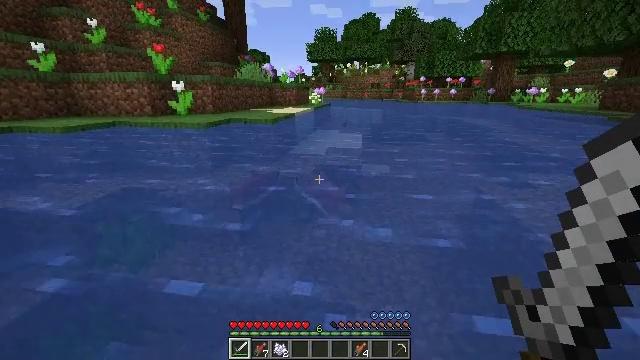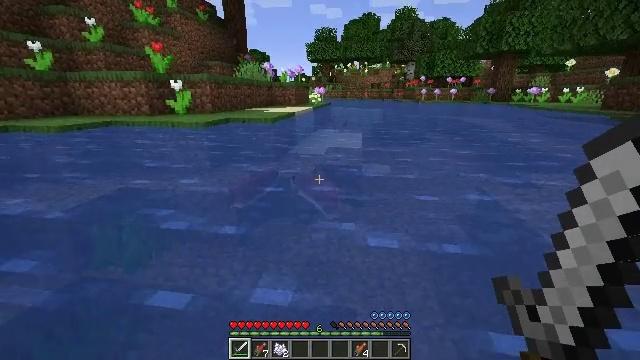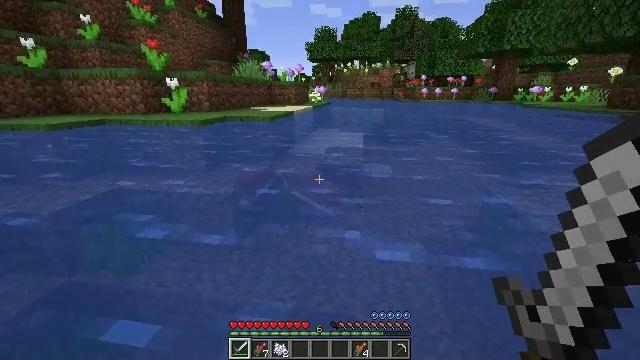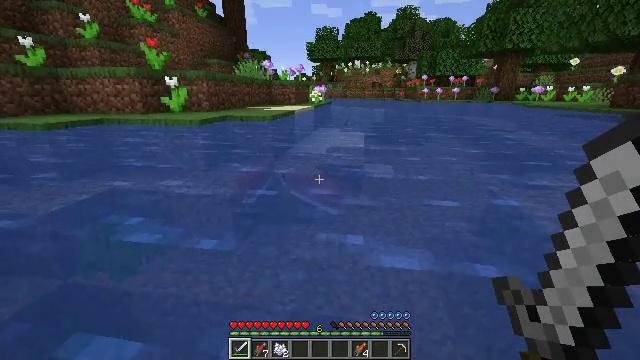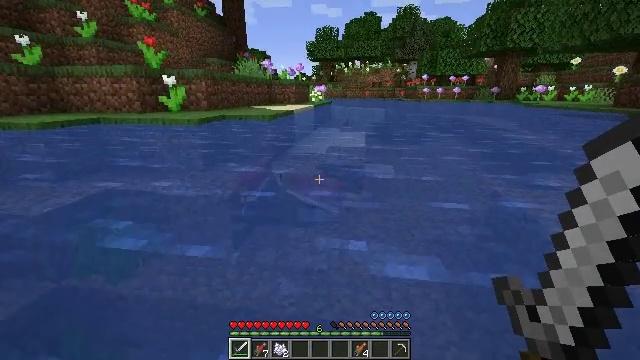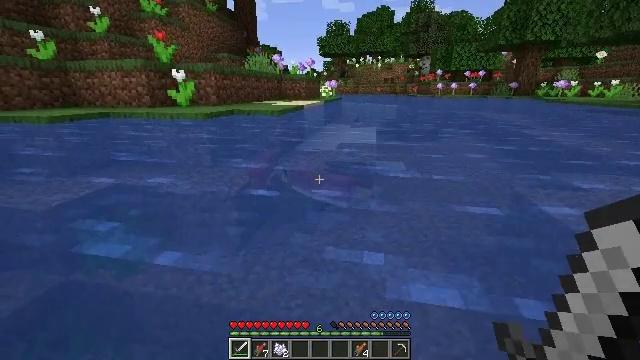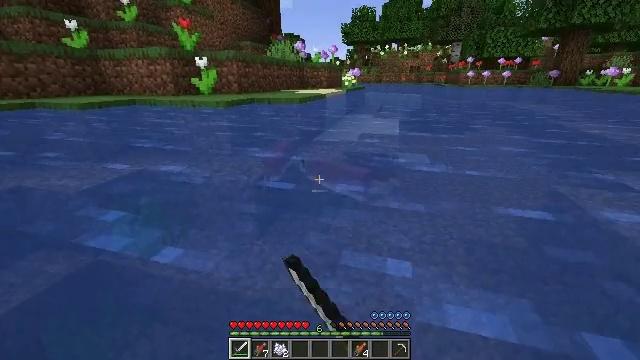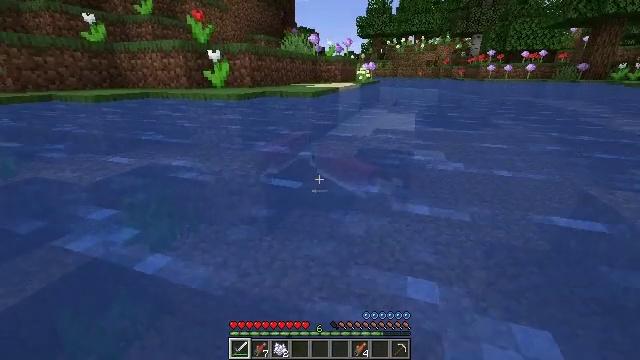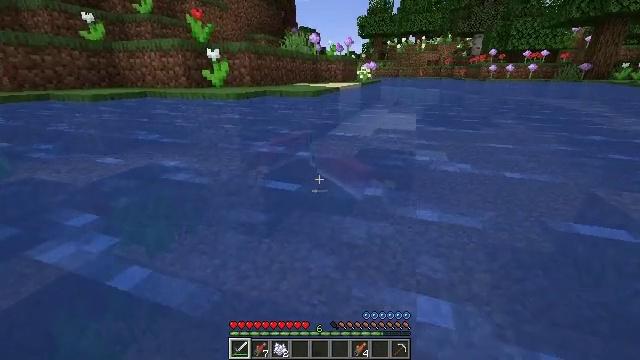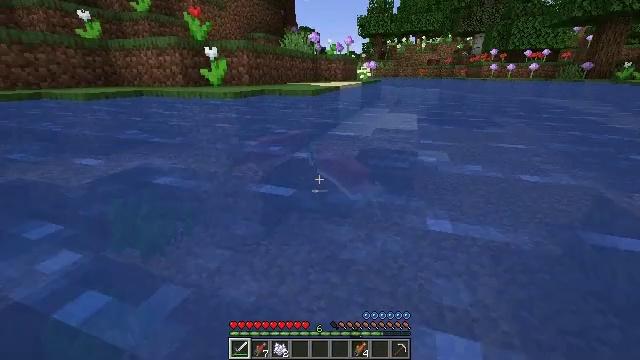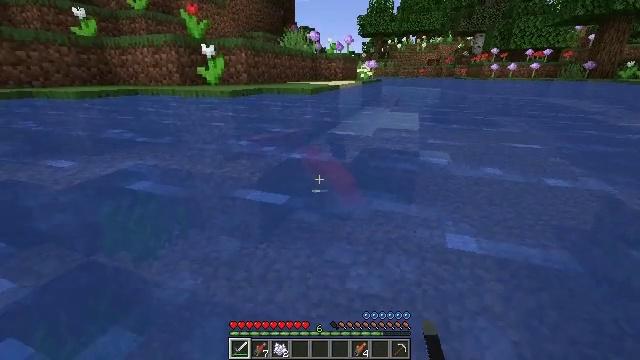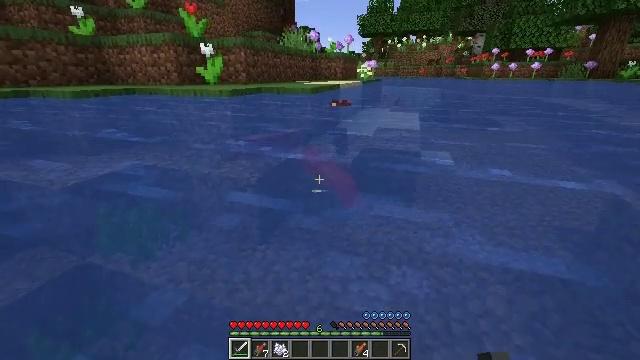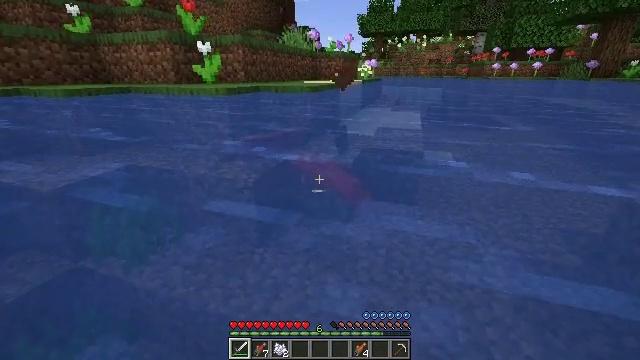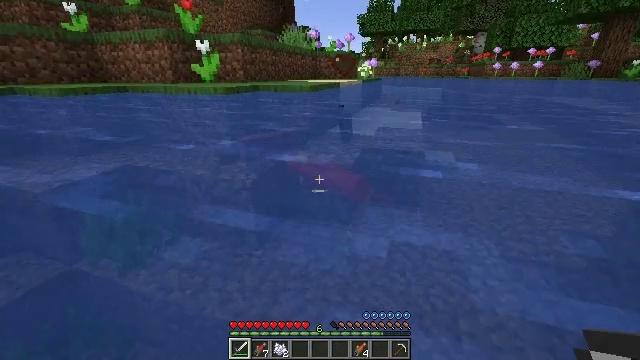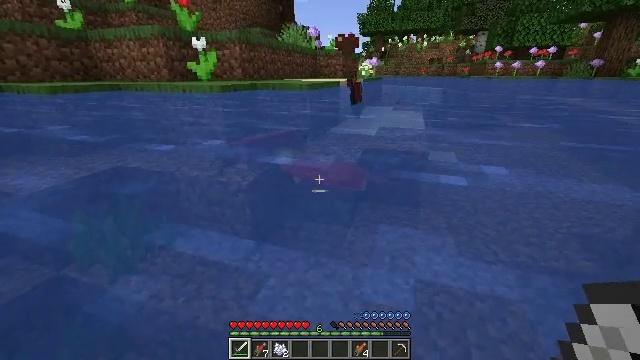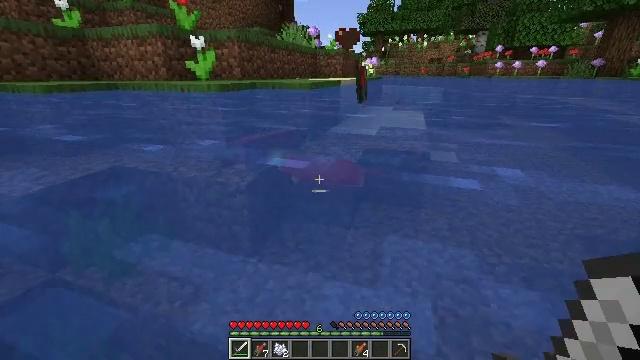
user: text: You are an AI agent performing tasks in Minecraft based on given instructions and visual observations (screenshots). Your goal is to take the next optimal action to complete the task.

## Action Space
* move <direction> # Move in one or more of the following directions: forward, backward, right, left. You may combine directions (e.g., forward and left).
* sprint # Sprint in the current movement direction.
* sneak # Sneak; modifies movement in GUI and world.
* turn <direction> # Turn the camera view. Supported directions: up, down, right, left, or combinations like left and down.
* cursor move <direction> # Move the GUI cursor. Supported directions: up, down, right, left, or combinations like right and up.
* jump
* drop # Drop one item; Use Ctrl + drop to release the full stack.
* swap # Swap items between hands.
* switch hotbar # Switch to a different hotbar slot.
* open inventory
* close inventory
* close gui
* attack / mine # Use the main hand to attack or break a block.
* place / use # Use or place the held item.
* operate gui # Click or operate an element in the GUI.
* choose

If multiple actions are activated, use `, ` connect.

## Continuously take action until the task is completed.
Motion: motion action
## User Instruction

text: Hunt fish.
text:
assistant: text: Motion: move forward
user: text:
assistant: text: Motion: move forward
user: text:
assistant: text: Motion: move forward
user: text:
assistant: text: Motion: move forward
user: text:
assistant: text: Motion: move forward, turn left, attack / mine
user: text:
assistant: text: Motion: move forward, turn left and down, attack / mine
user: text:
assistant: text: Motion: move forward, turn left and down, attack / mine
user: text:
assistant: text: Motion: move forward
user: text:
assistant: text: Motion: move forward
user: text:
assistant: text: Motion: move forward
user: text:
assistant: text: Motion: move forward
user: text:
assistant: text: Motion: move forward
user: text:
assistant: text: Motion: move forward
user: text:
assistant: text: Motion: move forward
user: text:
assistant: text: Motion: move forward
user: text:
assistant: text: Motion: move forward
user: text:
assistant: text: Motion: move forward
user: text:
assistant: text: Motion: move forward
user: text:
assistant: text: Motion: move forward, turn left and up
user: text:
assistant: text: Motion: move forward, turn left and up
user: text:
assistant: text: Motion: move forward, turn left and up
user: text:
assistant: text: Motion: move forward, turn left and up
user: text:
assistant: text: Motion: move forward, turn left
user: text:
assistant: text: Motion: move forward, attack / mine
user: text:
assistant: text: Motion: move forward, attack / mine
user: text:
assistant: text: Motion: move forward, attack / mine
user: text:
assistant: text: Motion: move forward
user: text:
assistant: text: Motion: move forward, turn right and down
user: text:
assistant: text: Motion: move forward, turn right and down
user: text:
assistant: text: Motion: move forward, turn right